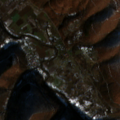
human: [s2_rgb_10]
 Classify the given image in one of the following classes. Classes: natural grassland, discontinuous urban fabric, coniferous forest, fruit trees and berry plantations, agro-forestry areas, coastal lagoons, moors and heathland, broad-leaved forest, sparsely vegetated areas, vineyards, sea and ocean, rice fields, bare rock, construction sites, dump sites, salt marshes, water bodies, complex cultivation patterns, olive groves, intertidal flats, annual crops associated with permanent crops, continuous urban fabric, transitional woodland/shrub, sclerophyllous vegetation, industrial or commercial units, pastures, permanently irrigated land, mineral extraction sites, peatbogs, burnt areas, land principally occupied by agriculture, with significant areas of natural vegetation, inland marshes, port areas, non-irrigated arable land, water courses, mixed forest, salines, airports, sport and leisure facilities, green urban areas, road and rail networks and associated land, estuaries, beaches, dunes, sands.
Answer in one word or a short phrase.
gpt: land principally occupied by agriculture, with significant areas of natural vegetation, broad-leaved forest, transitional woodland/shrub